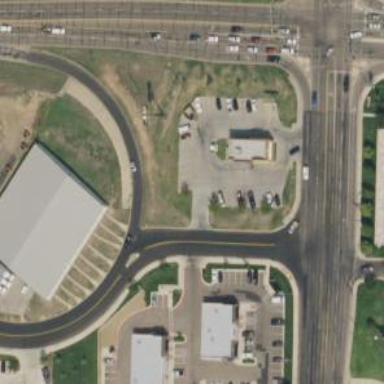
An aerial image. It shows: Secondary link road.